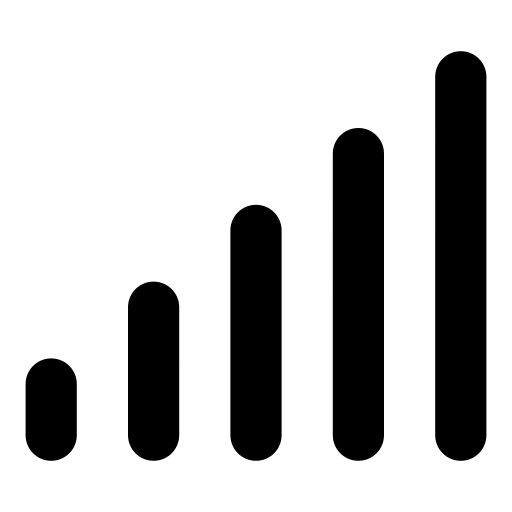
Tags: icon, FontAwesome, fa-icon, solid, signal